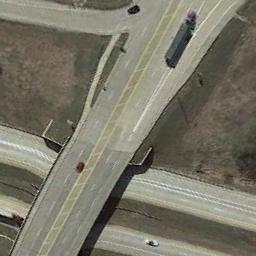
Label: overpass